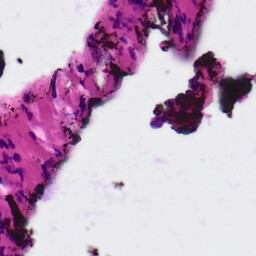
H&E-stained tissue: Ovarian